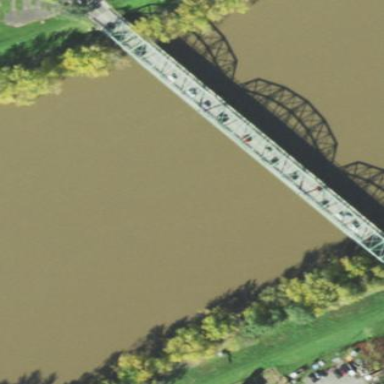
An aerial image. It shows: Man-made bridge.